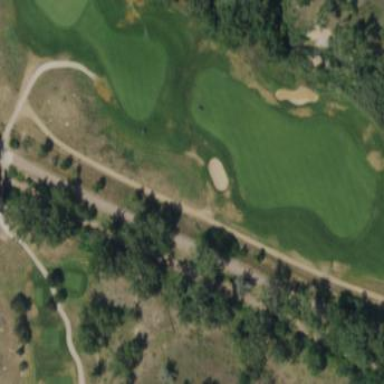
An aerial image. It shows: Grassy area designated as golf fairway.